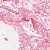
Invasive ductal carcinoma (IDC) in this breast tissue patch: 0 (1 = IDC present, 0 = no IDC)